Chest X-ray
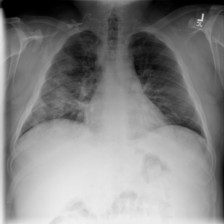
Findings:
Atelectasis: negative
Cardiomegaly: negative
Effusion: negative
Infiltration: positive
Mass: negative
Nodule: negative
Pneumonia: negative
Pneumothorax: negative
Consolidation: negative
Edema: negative
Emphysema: negative
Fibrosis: negative
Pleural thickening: negative
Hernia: negative